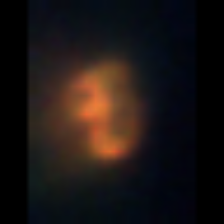
Taxon: Unknown_detritus
Group: Unknown